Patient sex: M
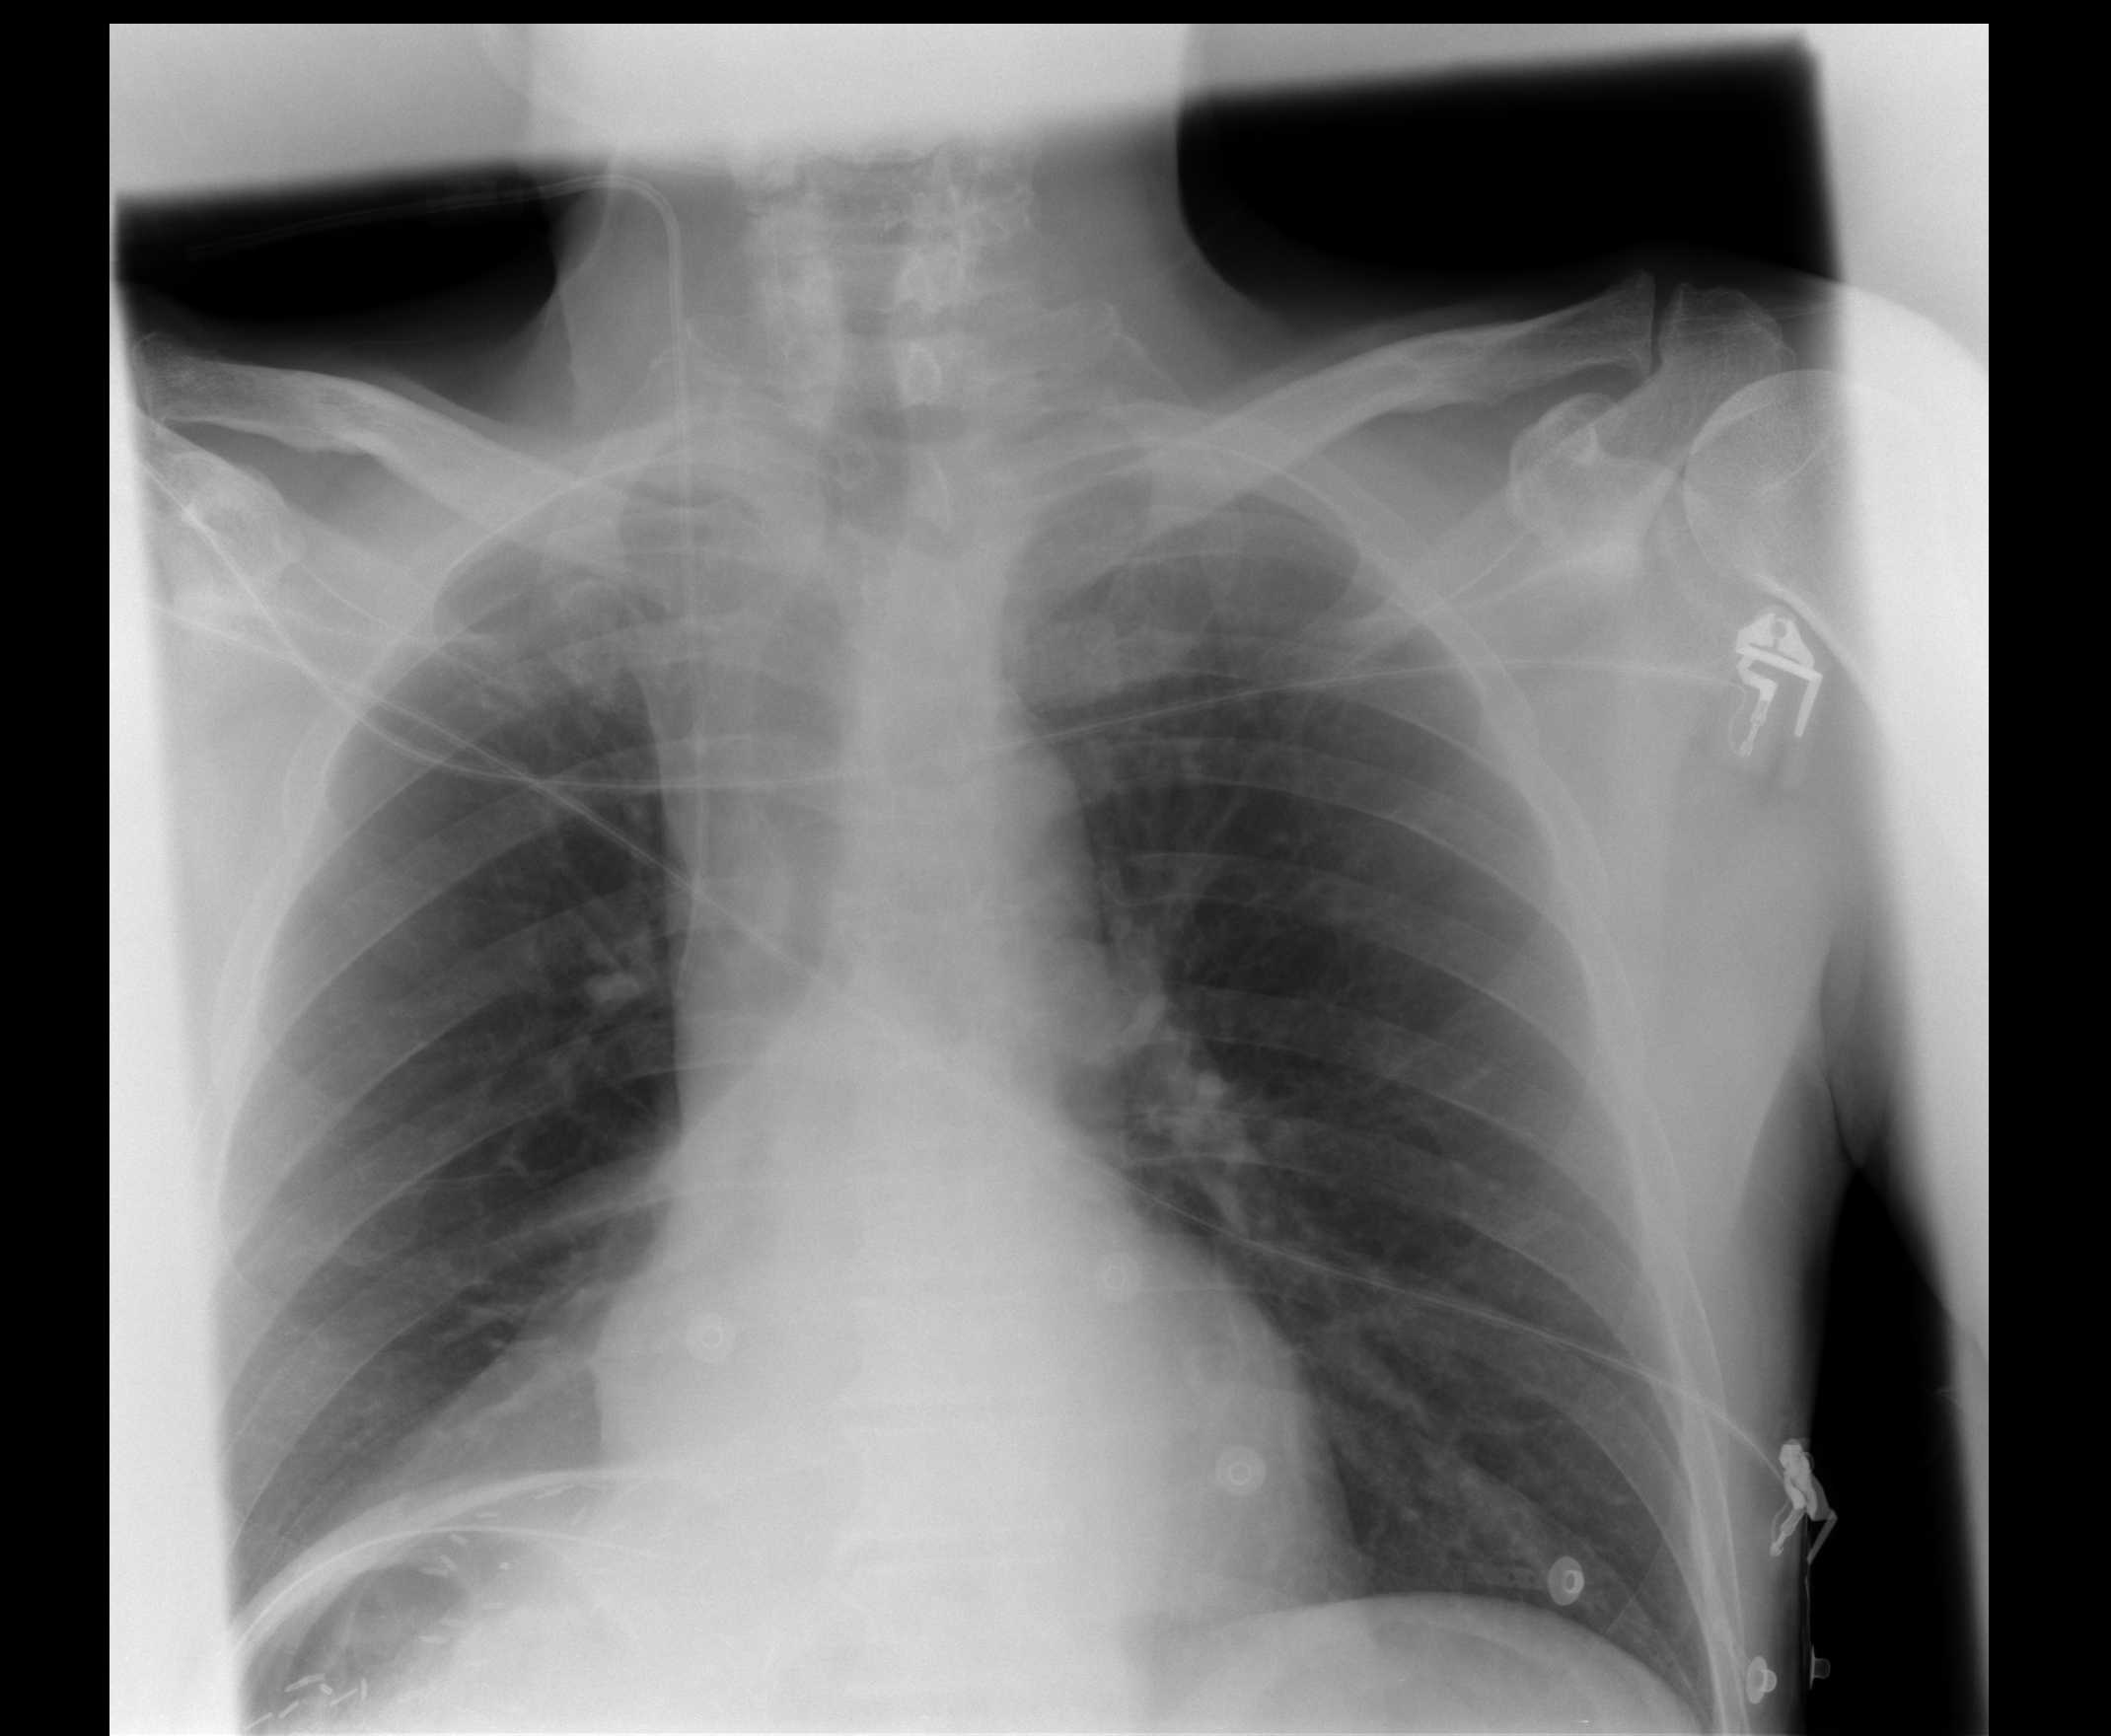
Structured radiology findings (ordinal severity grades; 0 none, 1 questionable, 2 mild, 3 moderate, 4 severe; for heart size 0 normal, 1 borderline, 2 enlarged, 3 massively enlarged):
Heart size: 1
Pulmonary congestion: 1
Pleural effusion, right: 0
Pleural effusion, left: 0
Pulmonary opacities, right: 0
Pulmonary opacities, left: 0
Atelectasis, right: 2
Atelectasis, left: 0